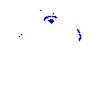
Particle: pion